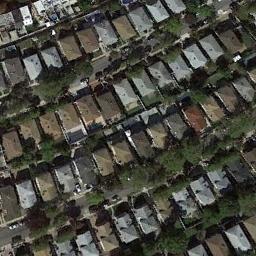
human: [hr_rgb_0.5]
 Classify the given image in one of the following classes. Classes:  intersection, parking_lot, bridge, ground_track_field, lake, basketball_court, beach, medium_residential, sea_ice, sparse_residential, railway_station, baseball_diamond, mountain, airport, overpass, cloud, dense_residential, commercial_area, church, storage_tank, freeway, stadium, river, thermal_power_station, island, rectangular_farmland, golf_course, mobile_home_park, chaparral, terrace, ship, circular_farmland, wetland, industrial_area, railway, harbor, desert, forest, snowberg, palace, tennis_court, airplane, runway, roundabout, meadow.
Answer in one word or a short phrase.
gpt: dense_residential